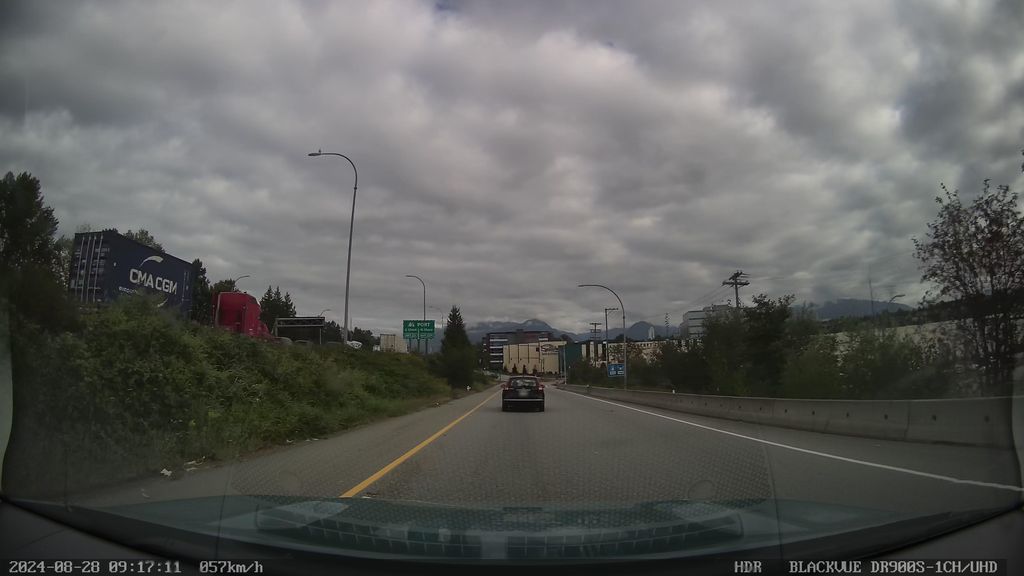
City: vancouver